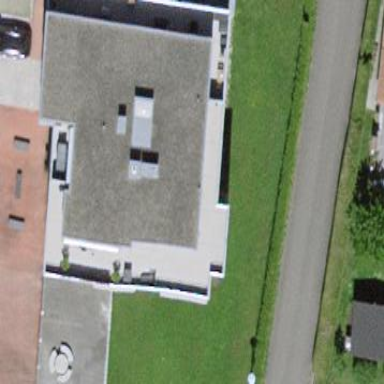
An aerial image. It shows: Building.